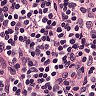
Metastatic tissue present: no